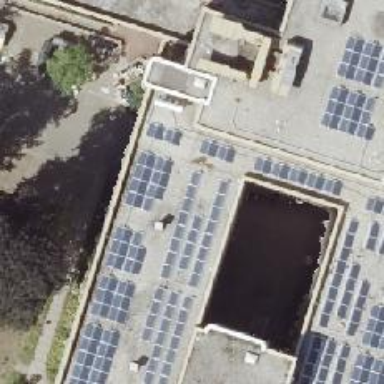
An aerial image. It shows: Solar power generator using photovoltaic method with solar photovoltaic panel types.